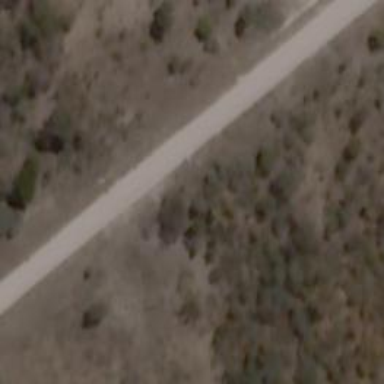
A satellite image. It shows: Unclassified road.